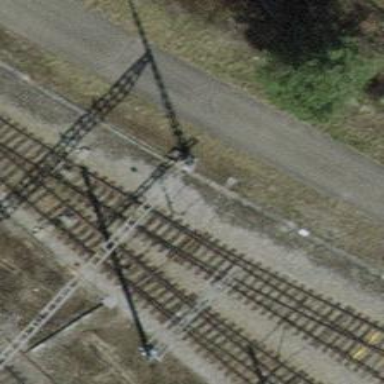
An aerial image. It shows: Railway switch.